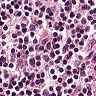
Metastatic tissue present: no